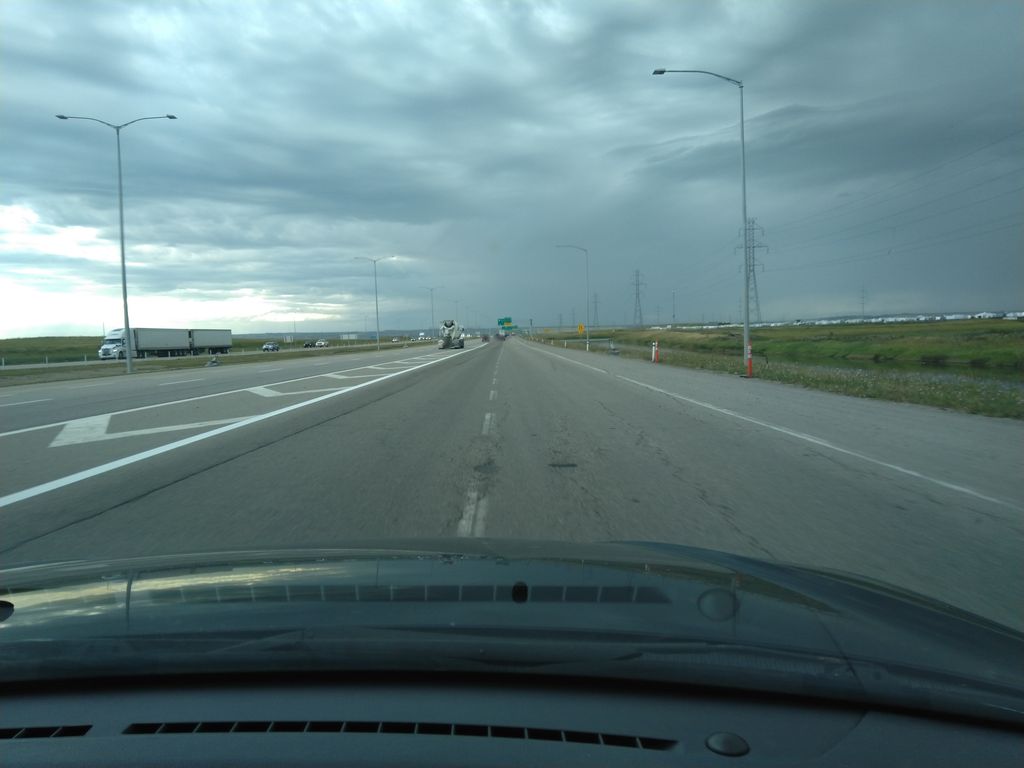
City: calgary